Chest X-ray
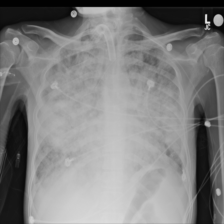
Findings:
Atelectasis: negative
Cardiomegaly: negative
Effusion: negative
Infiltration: negative
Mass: negative
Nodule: negative
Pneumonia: negative
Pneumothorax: negative
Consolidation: negative
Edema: negative
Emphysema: negative
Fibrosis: negative
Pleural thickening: negative
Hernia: negative